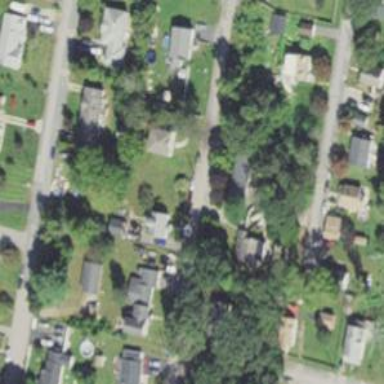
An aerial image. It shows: Residential driveway used as service road.